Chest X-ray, PA view. Patient: 77 years old, sex F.
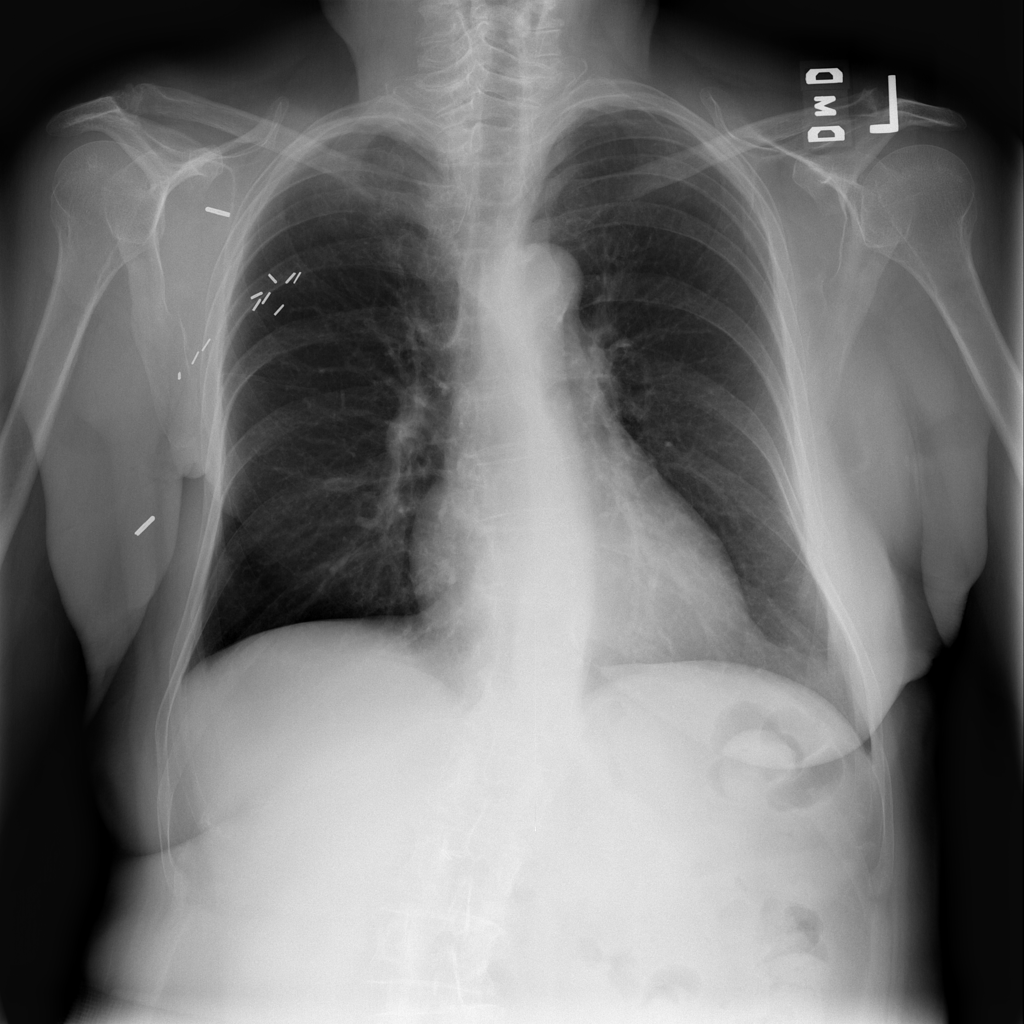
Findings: No Finding